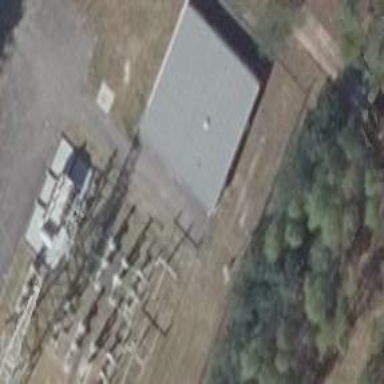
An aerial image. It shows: Silver gabled roof on electricity building.